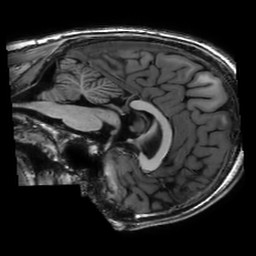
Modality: T1w
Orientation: sagittal
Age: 23
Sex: male
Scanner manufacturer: philips
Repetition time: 0.008095 s
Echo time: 0.00373 s